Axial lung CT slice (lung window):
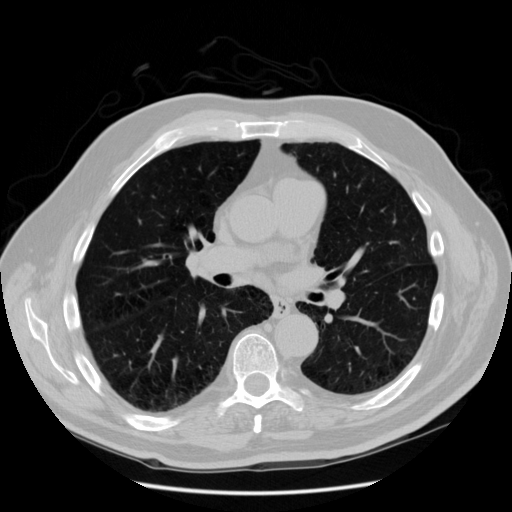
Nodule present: no